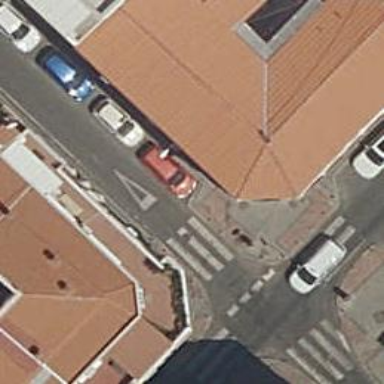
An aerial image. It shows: Uncontrolled crossing on the road.